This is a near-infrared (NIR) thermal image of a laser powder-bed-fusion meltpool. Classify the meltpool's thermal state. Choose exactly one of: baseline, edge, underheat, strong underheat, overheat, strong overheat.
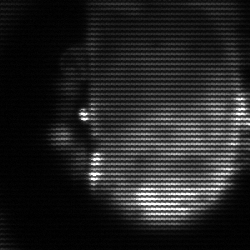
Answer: baseline